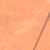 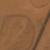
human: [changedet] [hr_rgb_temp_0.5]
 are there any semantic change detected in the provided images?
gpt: A curved road was realized near an existing road.